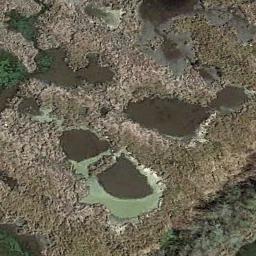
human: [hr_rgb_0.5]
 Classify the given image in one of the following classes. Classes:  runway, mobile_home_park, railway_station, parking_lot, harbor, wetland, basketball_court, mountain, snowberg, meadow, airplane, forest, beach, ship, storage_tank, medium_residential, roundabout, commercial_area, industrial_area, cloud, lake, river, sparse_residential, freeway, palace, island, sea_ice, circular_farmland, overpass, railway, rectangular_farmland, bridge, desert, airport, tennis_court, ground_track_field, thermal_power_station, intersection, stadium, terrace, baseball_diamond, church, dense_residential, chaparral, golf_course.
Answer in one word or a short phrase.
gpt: wetland